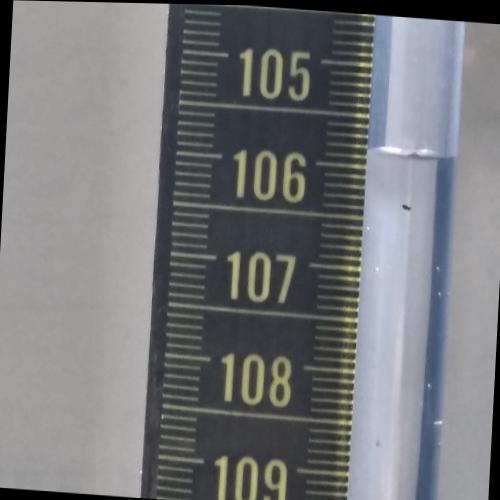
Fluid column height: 105.8 cm